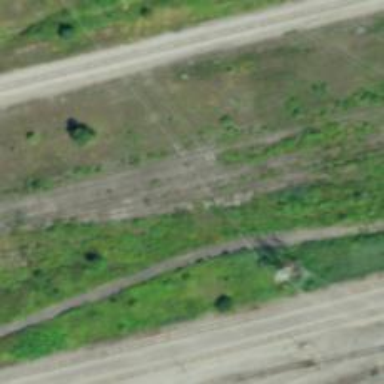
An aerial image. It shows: Disused railway.